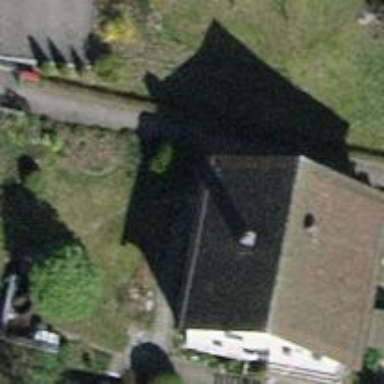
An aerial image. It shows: Building with tile roof.